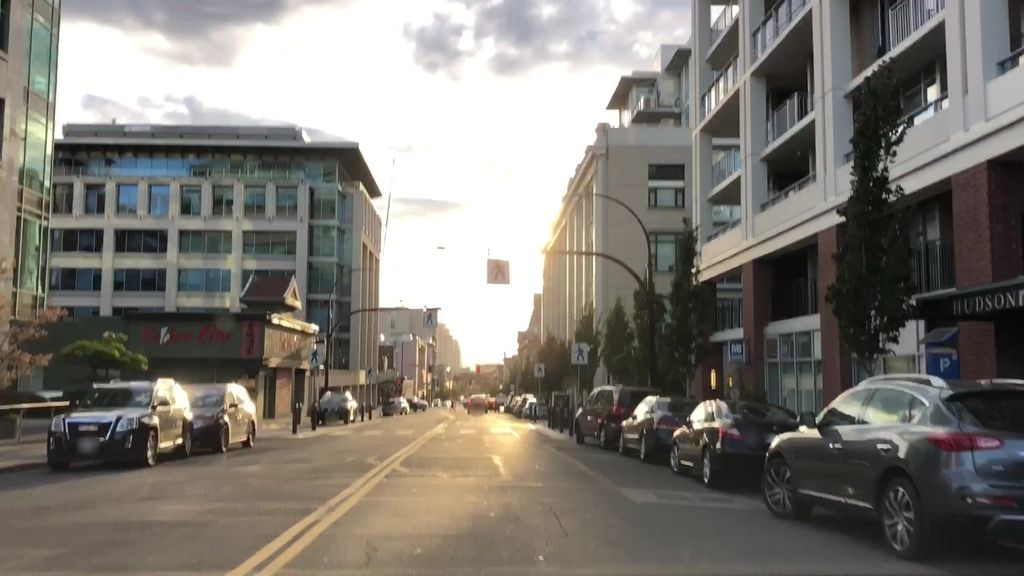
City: victoria